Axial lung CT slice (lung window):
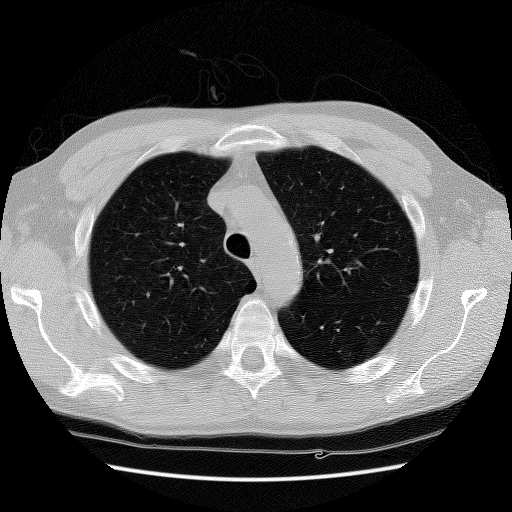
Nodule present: no